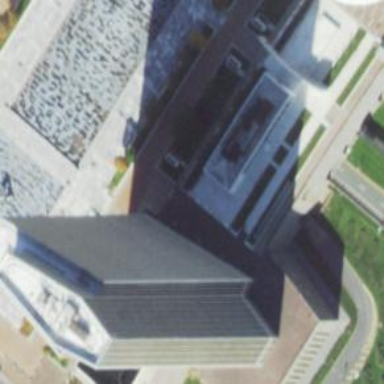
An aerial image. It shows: Building with flat roof.